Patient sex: M
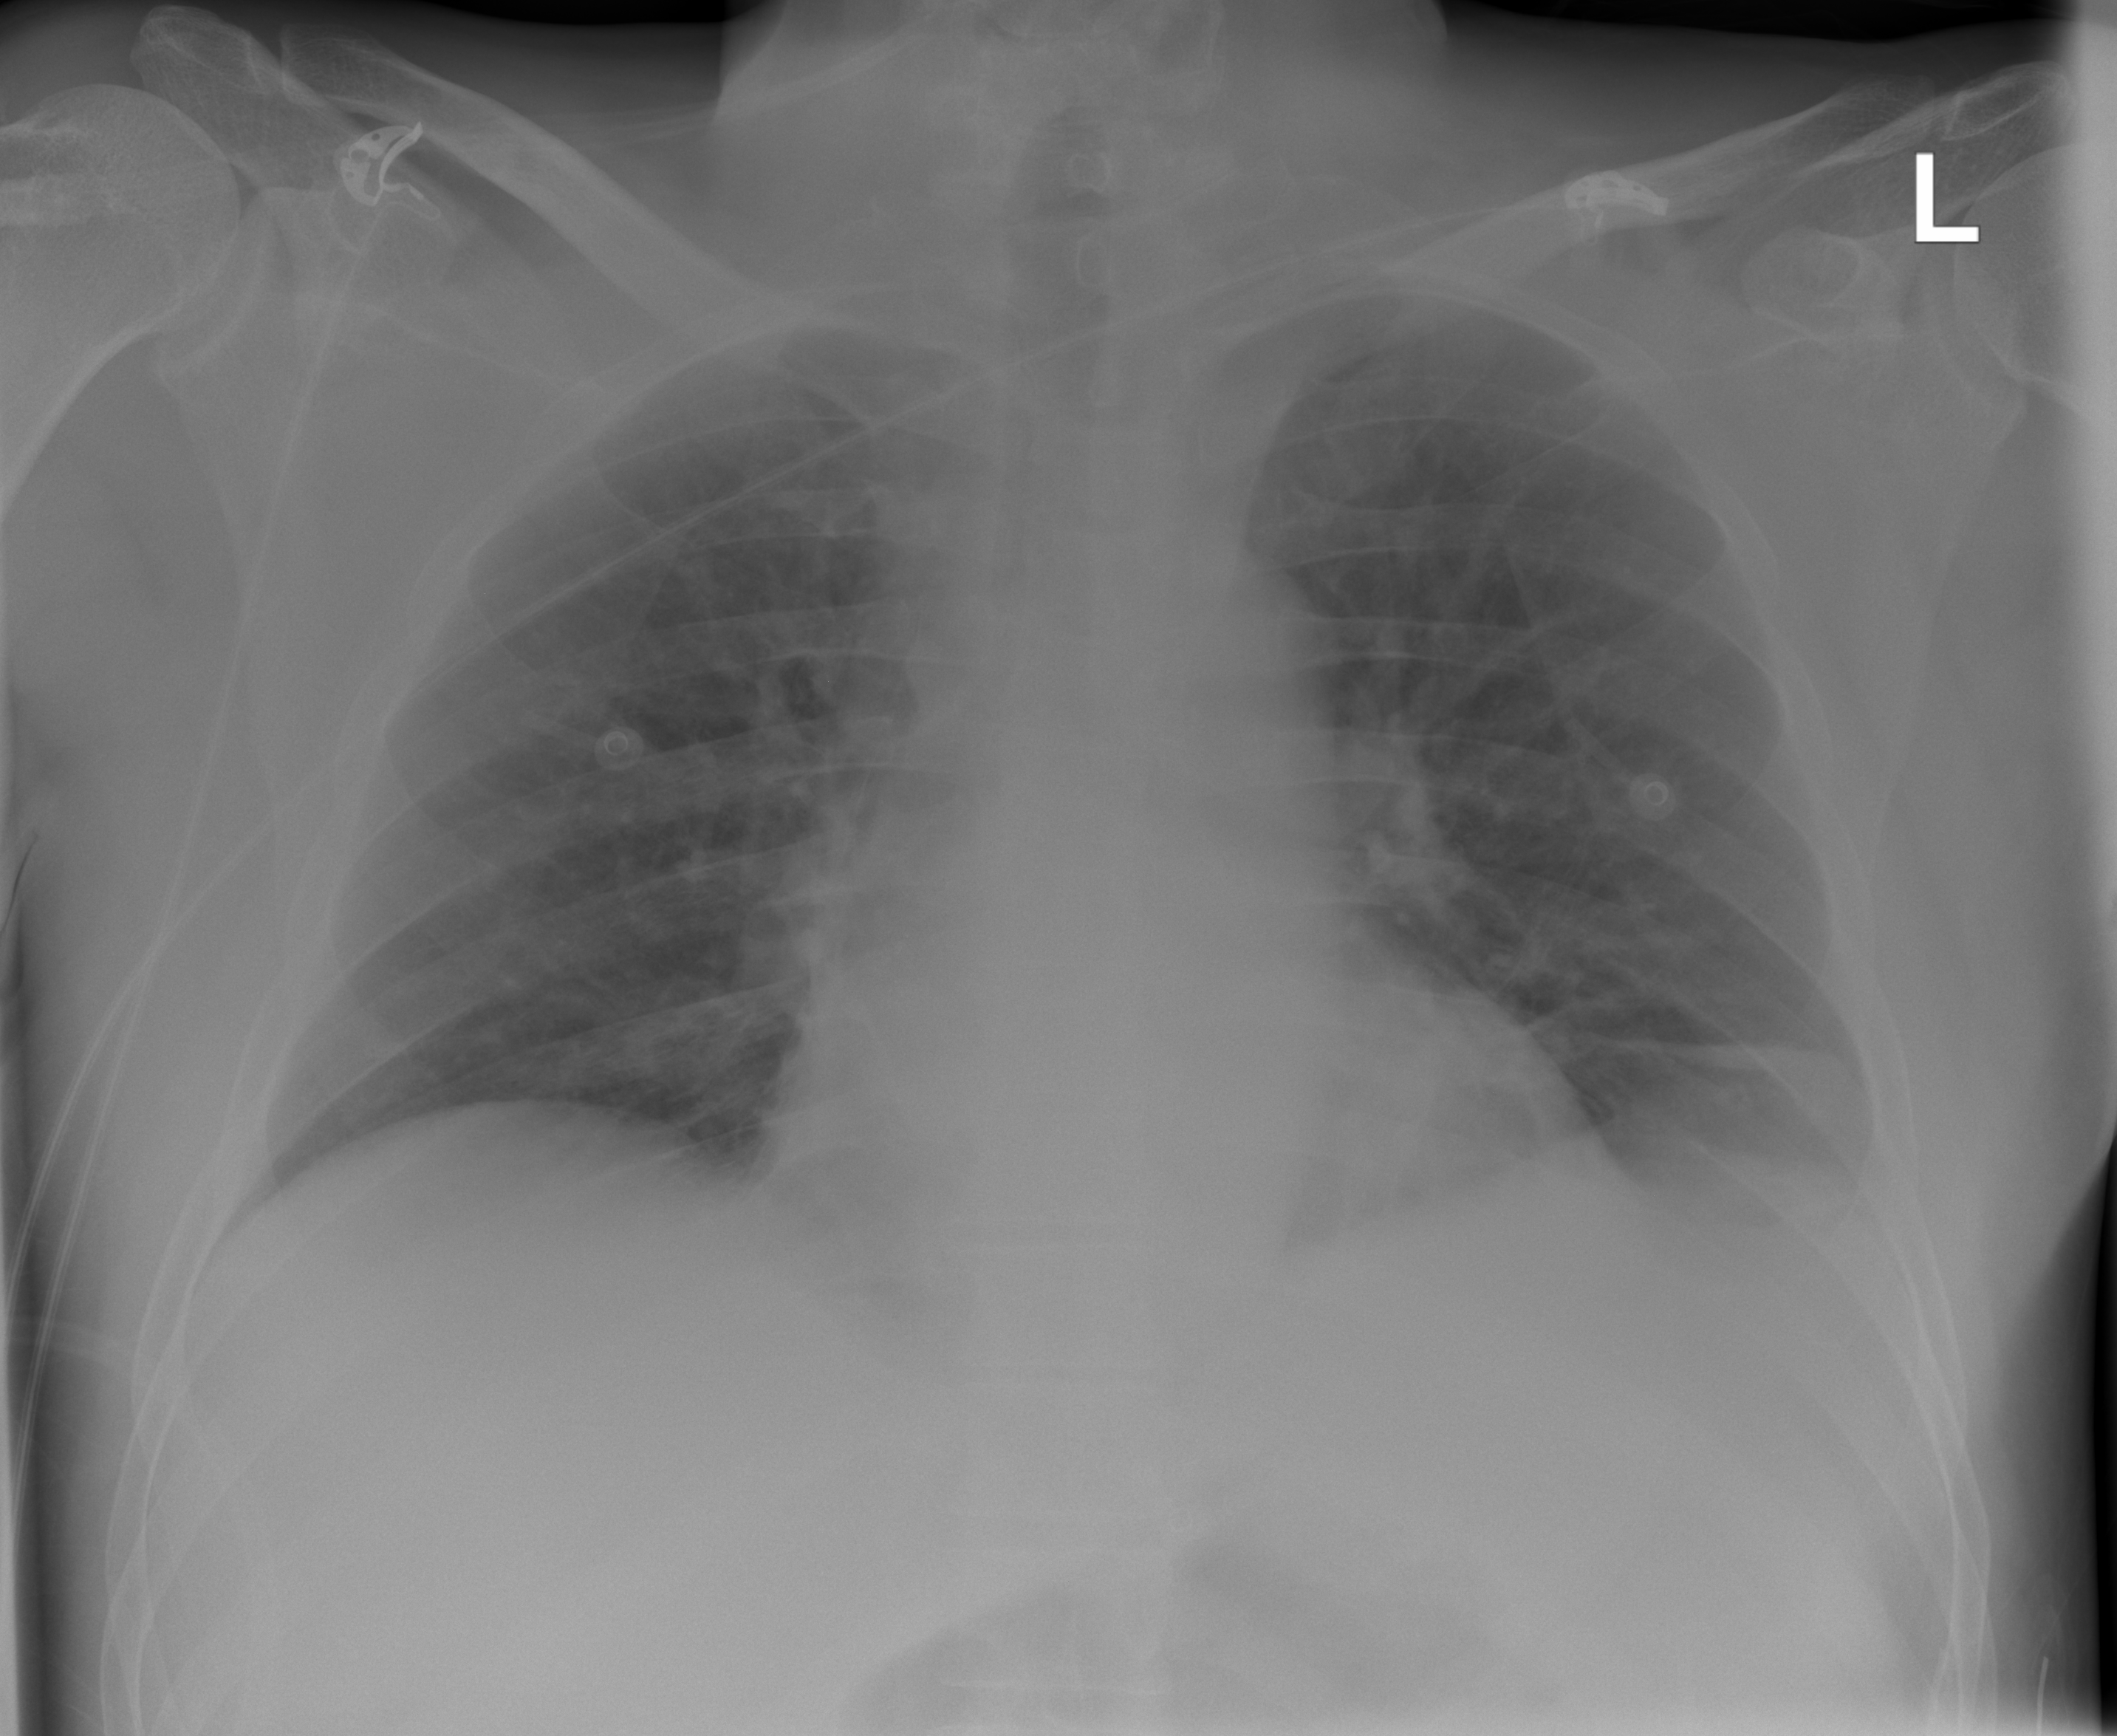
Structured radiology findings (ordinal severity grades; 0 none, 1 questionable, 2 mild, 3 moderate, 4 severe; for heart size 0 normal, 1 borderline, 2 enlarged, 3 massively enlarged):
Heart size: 0
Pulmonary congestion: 0
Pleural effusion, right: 0
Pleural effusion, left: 2
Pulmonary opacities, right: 0
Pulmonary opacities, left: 0
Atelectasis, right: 0
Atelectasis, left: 2